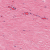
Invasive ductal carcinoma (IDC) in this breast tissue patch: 0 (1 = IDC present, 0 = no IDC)